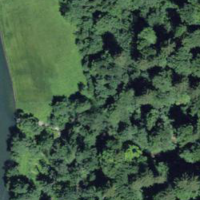
EUNIS habitat code: 44
Species observed at this site:
Epipactis palustris